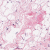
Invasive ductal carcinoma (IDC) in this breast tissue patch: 0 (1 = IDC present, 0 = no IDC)